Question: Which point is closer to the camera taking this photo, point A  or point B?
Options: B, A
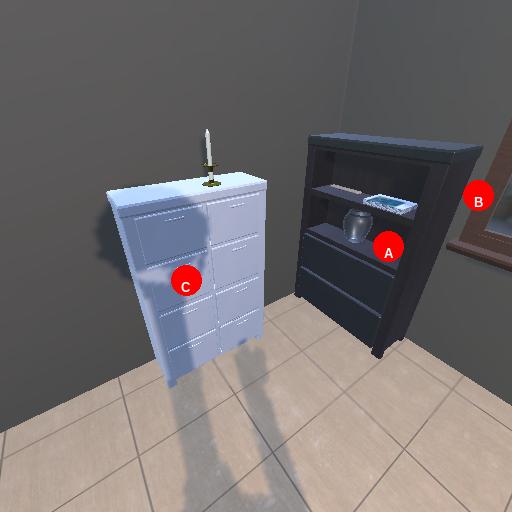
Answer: B